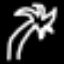
Label: palm tree